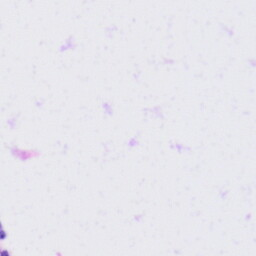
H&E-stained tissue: Tonsil